Question: I am fairly new to C, so am not overly familiar with it's syntax, however I have debugged my code and researched for the correct syntax, and it seems to be correct, I have also changed the scope of the variables to see if this was causing the error.
The if statement should compare two variables, which both hold strings, I have even printed both the variables out to ensure they are the same, however it is still skipping straight to the else section of the if statement. Can anyone give me any pointers on why it will not run the if statement, it just skips straight to 'incorrect'.
The 'correctWord' variable is defined at a different section in the code.
Find full code <URL>.
I have now updated the syntax of the code, however it is still returning false.

'''
char correctWord[20];
void userGuess(){
char userWordGuess[20];
printf("Anagram: ");
printf(anagramWord);
printf("Your Guess: ");
scanf("%s",userWordGuess); //Reads in user input
printf(correctWord);
printf(userWordGuess);
if(strcmp(userWordGuess, correctWord) == 0){
printf("Congratulations, you guessed correctly!");
}else{
printf("Incorrect, try again or skip this question");
}
}
'''
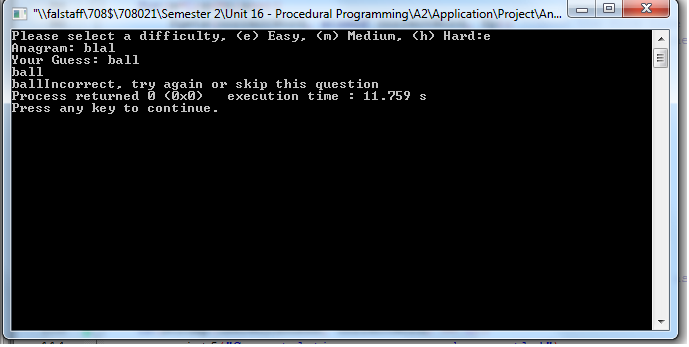
Answer: You compare strings in C using '==', because this compares the of the strings, not the contents of the string. (which you certainly don't require, and obviously, the addresses of the two strings are not equal too.)
C has a pretty nice function for it : <URL> which returns '0' if both the strings are equal.
Try using this in your 'if' condition:
'''
if (!strcmp(userWordGuess,correctWord))
{
//Yay! Strings are equal. Do what you want to here.
}
'''
Be sure to '#include <string.h>' before using 'strcmp()'.